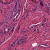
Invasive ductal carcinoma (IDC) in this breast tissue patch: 0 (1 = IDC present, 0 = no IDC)